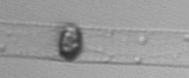
Label: Dactyliosolen_blavyanus